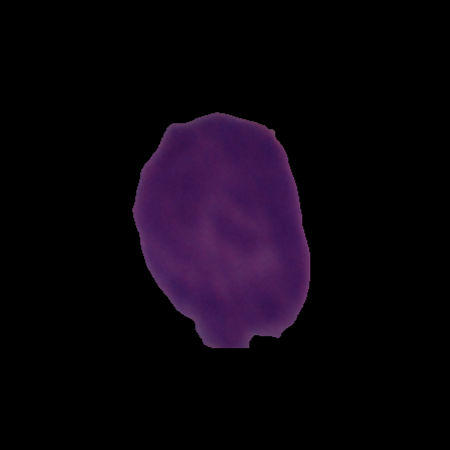
Label: cancer